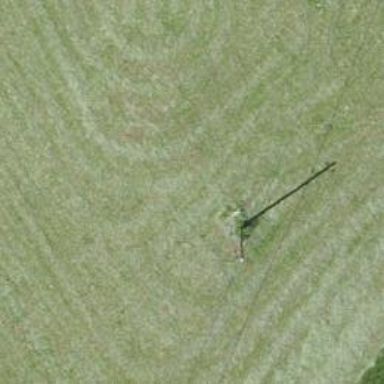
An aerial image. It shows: Utility pole in the area.